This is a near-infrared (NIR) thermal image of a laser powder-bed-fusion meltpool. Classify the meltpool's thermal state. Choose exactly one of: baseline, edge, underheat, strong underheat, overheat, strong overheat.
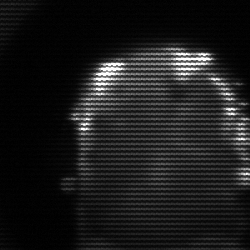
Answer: baseline